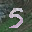
Label: 5